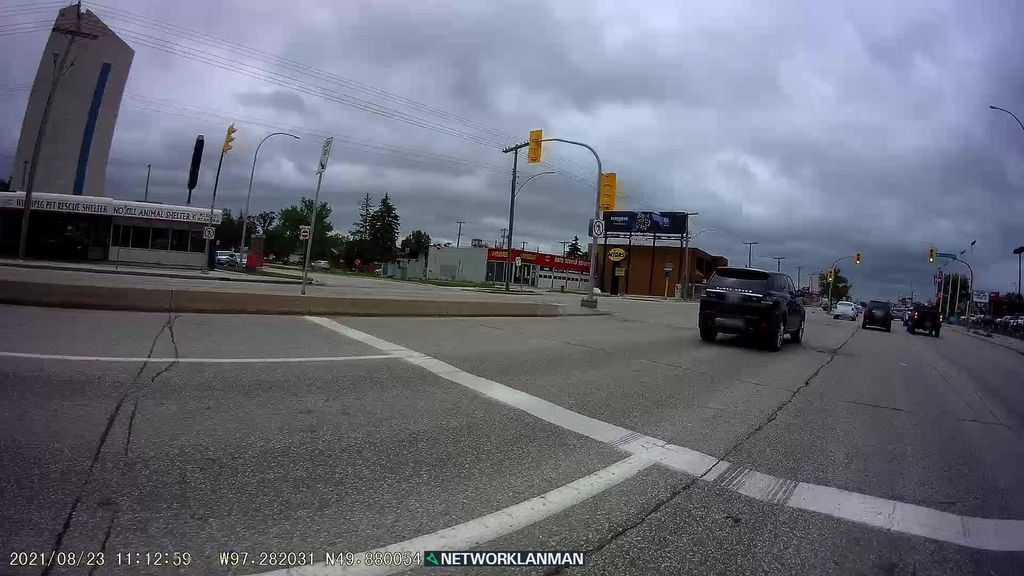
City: winnipeg